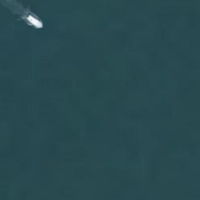
EUNIS habitat code: 14
Species observed at this site:
Pyrrhosoma nymphula